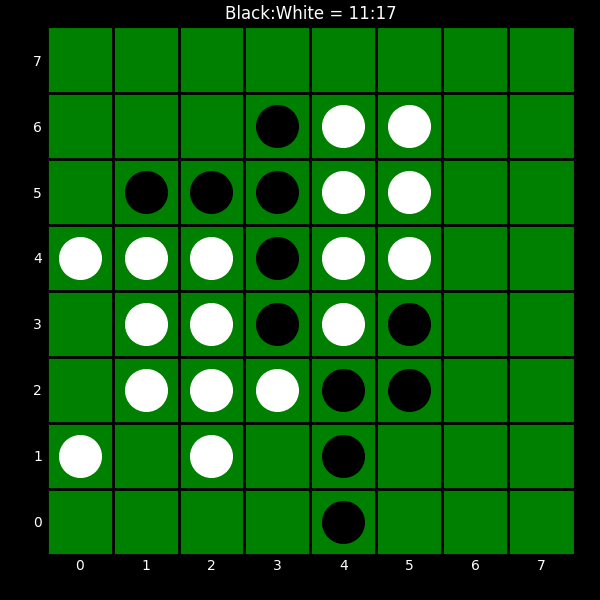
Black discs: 11
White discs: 17